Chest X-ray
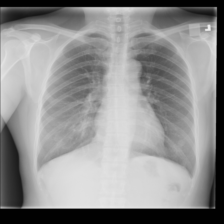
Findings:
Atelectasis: negative
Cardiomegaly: negative
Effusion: negative
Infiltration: negative
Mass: negative
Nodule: negative
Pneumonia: negative
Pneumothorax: negative
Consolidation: negative
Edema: negative
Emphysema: negative
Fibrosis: negative
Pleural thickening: negative
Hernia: negative